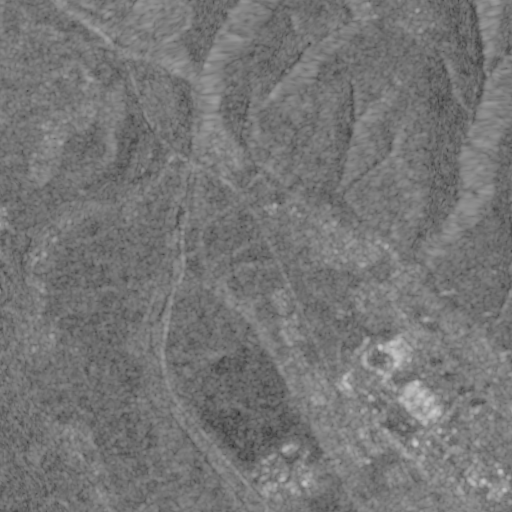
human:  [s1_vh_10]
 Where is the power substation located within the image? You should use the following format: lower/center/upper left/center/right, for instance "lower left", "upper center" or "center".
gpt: The power substation is located in the lower right of the image.
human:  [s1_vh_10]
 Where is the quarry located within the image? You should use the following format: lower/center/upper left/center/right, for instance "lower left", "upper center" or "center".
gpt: There is no quarry in the image.

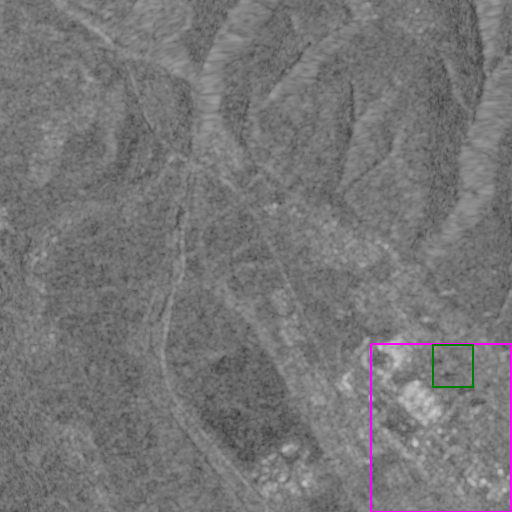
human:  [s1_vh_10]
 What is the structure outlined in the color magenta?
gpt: The structure outlined in magenta is a power plant.
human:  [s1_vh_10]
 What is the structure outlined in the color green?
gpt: The structure outlined in green is a power substation.
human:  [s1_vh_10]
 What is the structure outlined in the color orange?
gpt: There is no orange outline.